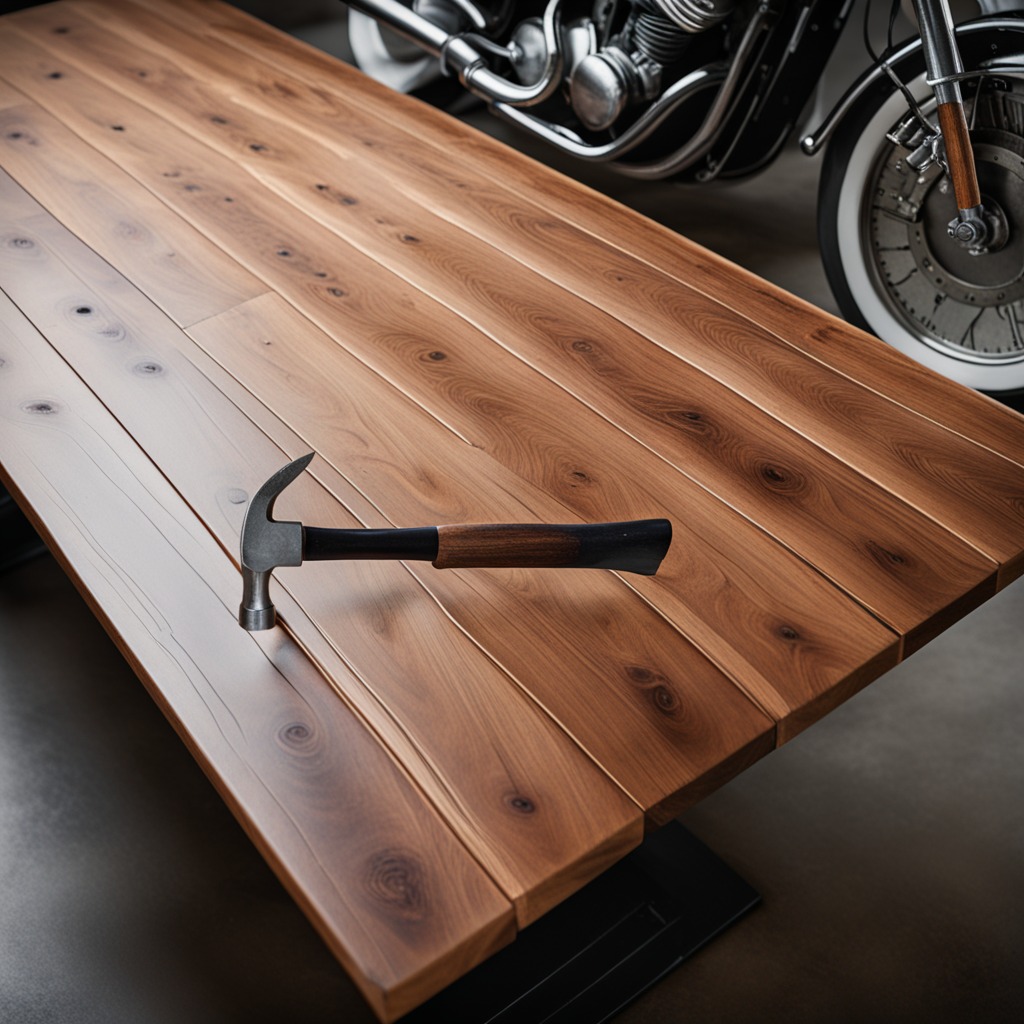
A hammer is lying on the wooden table in the vintage motorcycle garage.